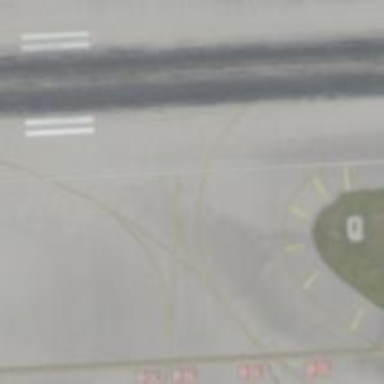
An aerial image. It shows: Image of taxiway at airport.